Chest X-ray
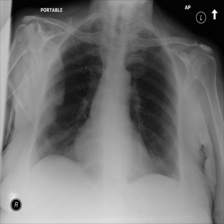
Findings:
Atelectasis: negative
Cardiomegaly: negative
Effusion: negative
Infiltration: negative
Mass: negative
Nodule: negative
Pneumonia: negative
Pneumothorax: negative
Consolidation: negative
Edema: negative
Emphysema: negative
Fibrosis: negative
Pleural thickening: negative
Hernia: negative